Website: crate-barrel
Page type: account-dashboard
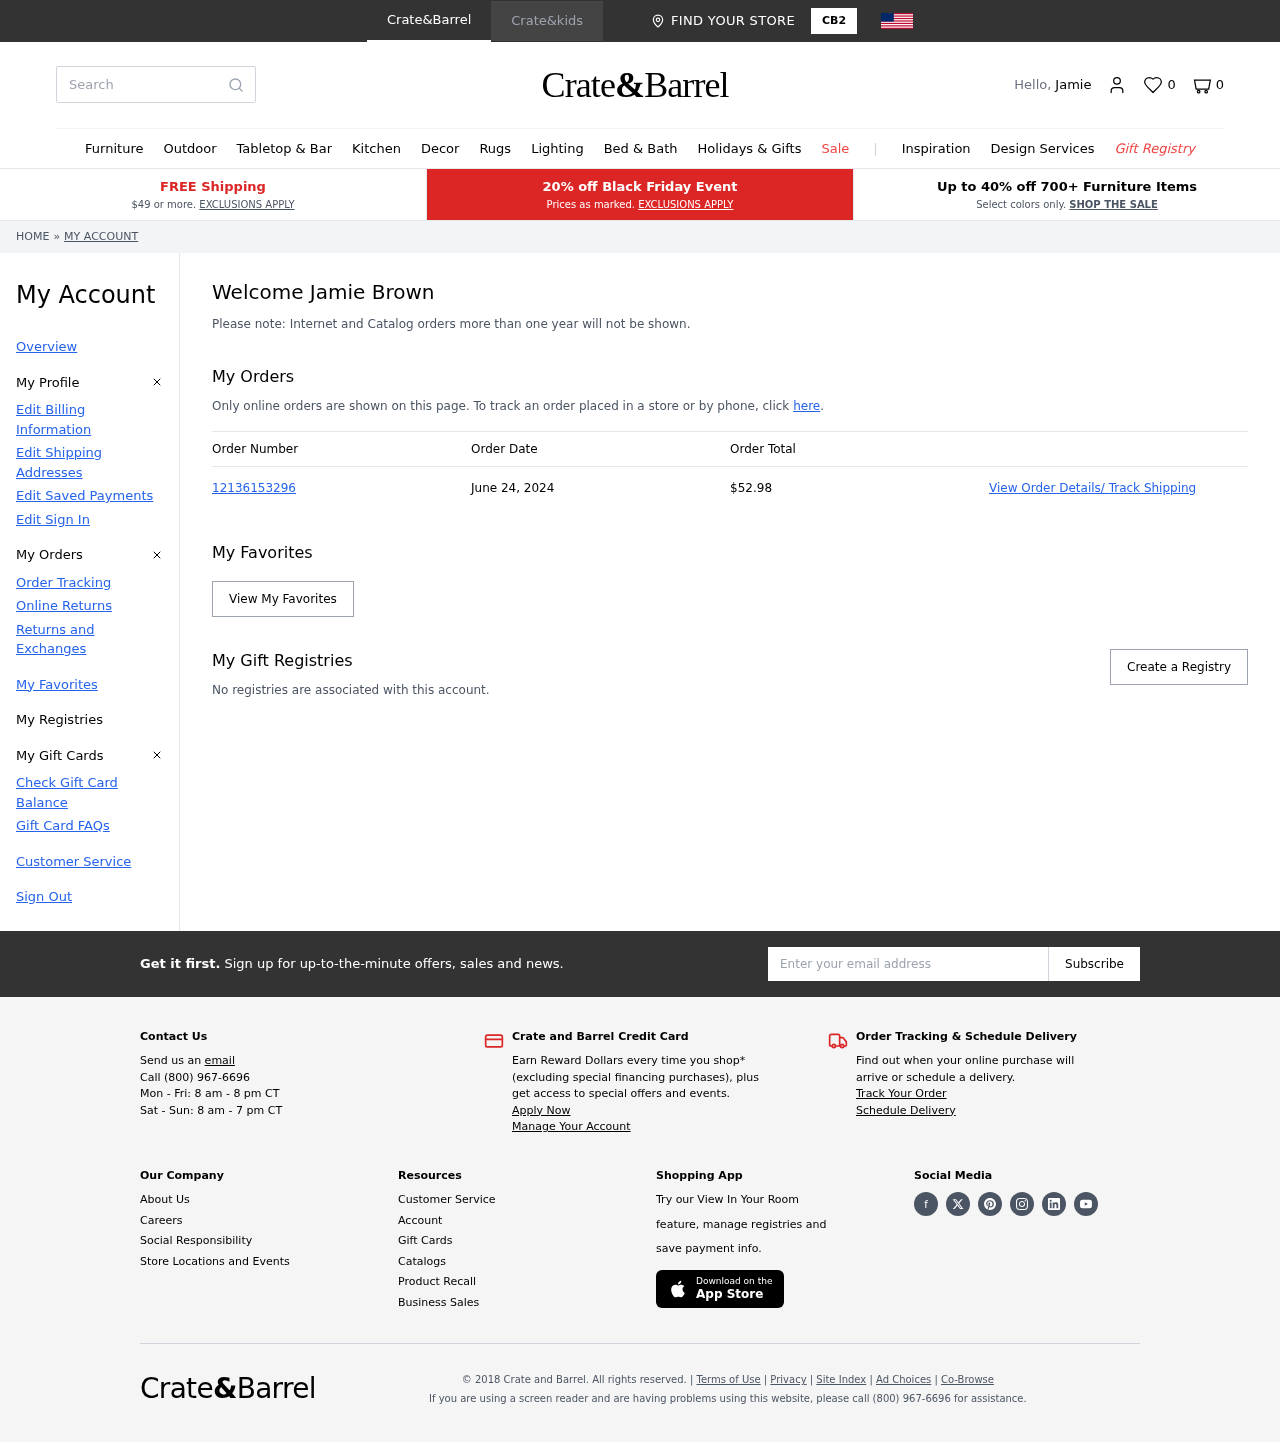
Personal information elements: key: PII_EMAIL
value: jbrown@hotmail.com
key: PII_FIRSTNAME
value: Jamie
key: PII_FULLNAME
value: Jamie Brown
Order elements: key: ORDER_NUM_ITEMS
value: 0
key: ORDER_NUMBER
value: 12136153296
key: ORDER_DATE
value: June 24, 2024
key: ORDER_TOTAL
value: $52.98
Search elements: key: HEADER_SEARCH
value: Search
Other elements: key: FAVORITES_COUNT
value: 0